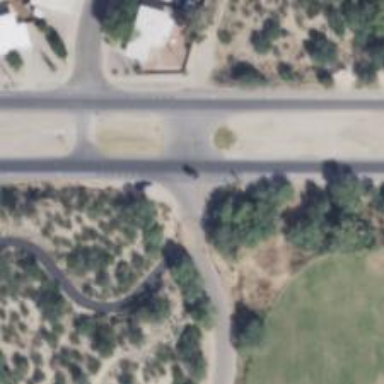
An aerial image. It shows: Road with stop sign.